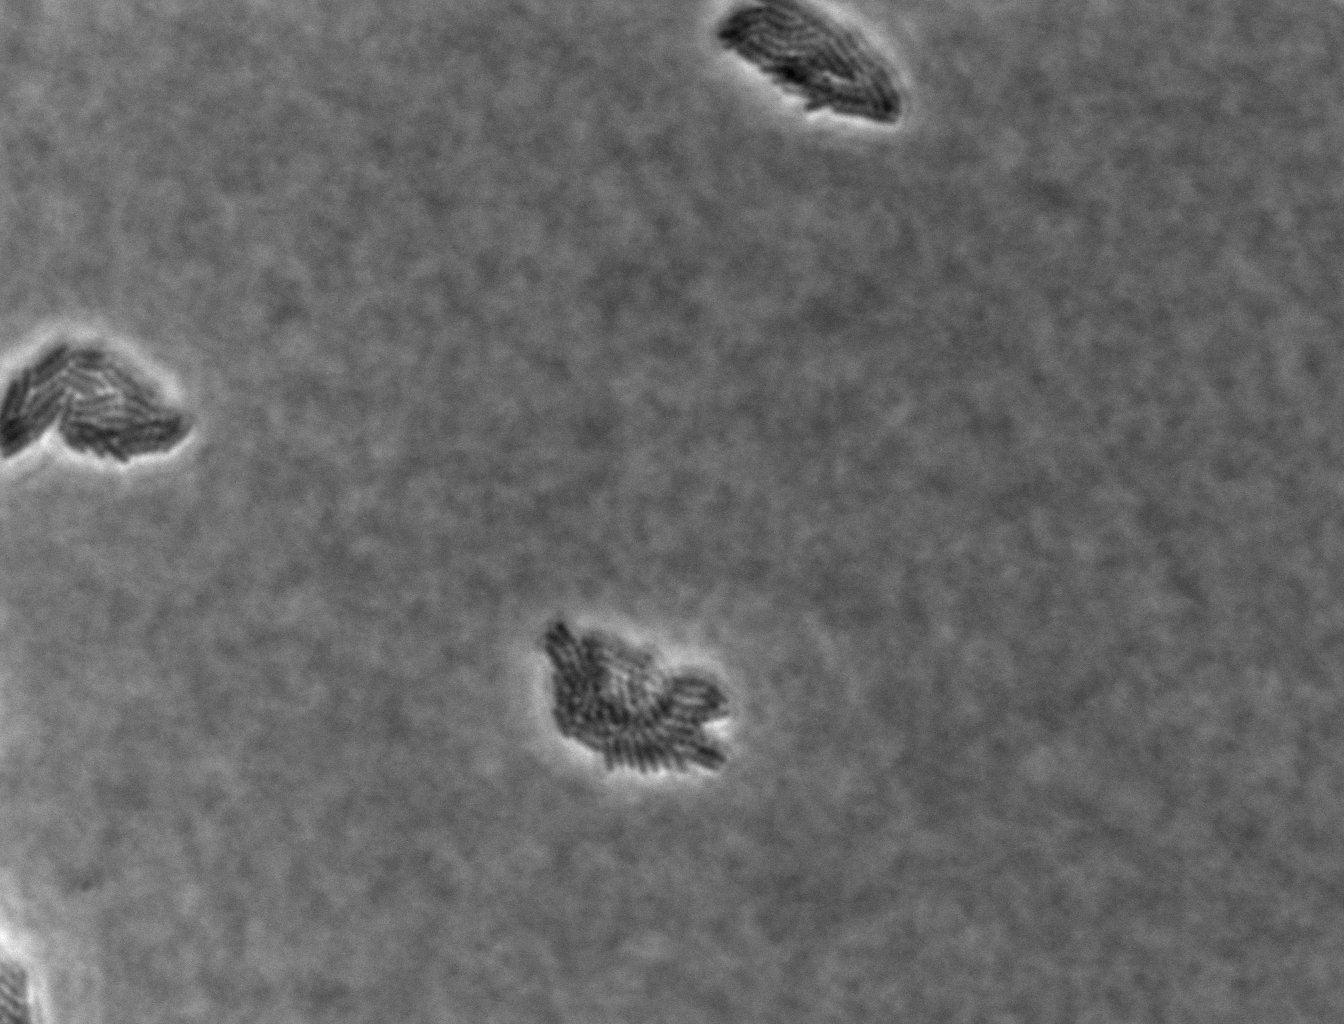
Defocused phase contrast microscopy, 60x objective, 3 h incubation